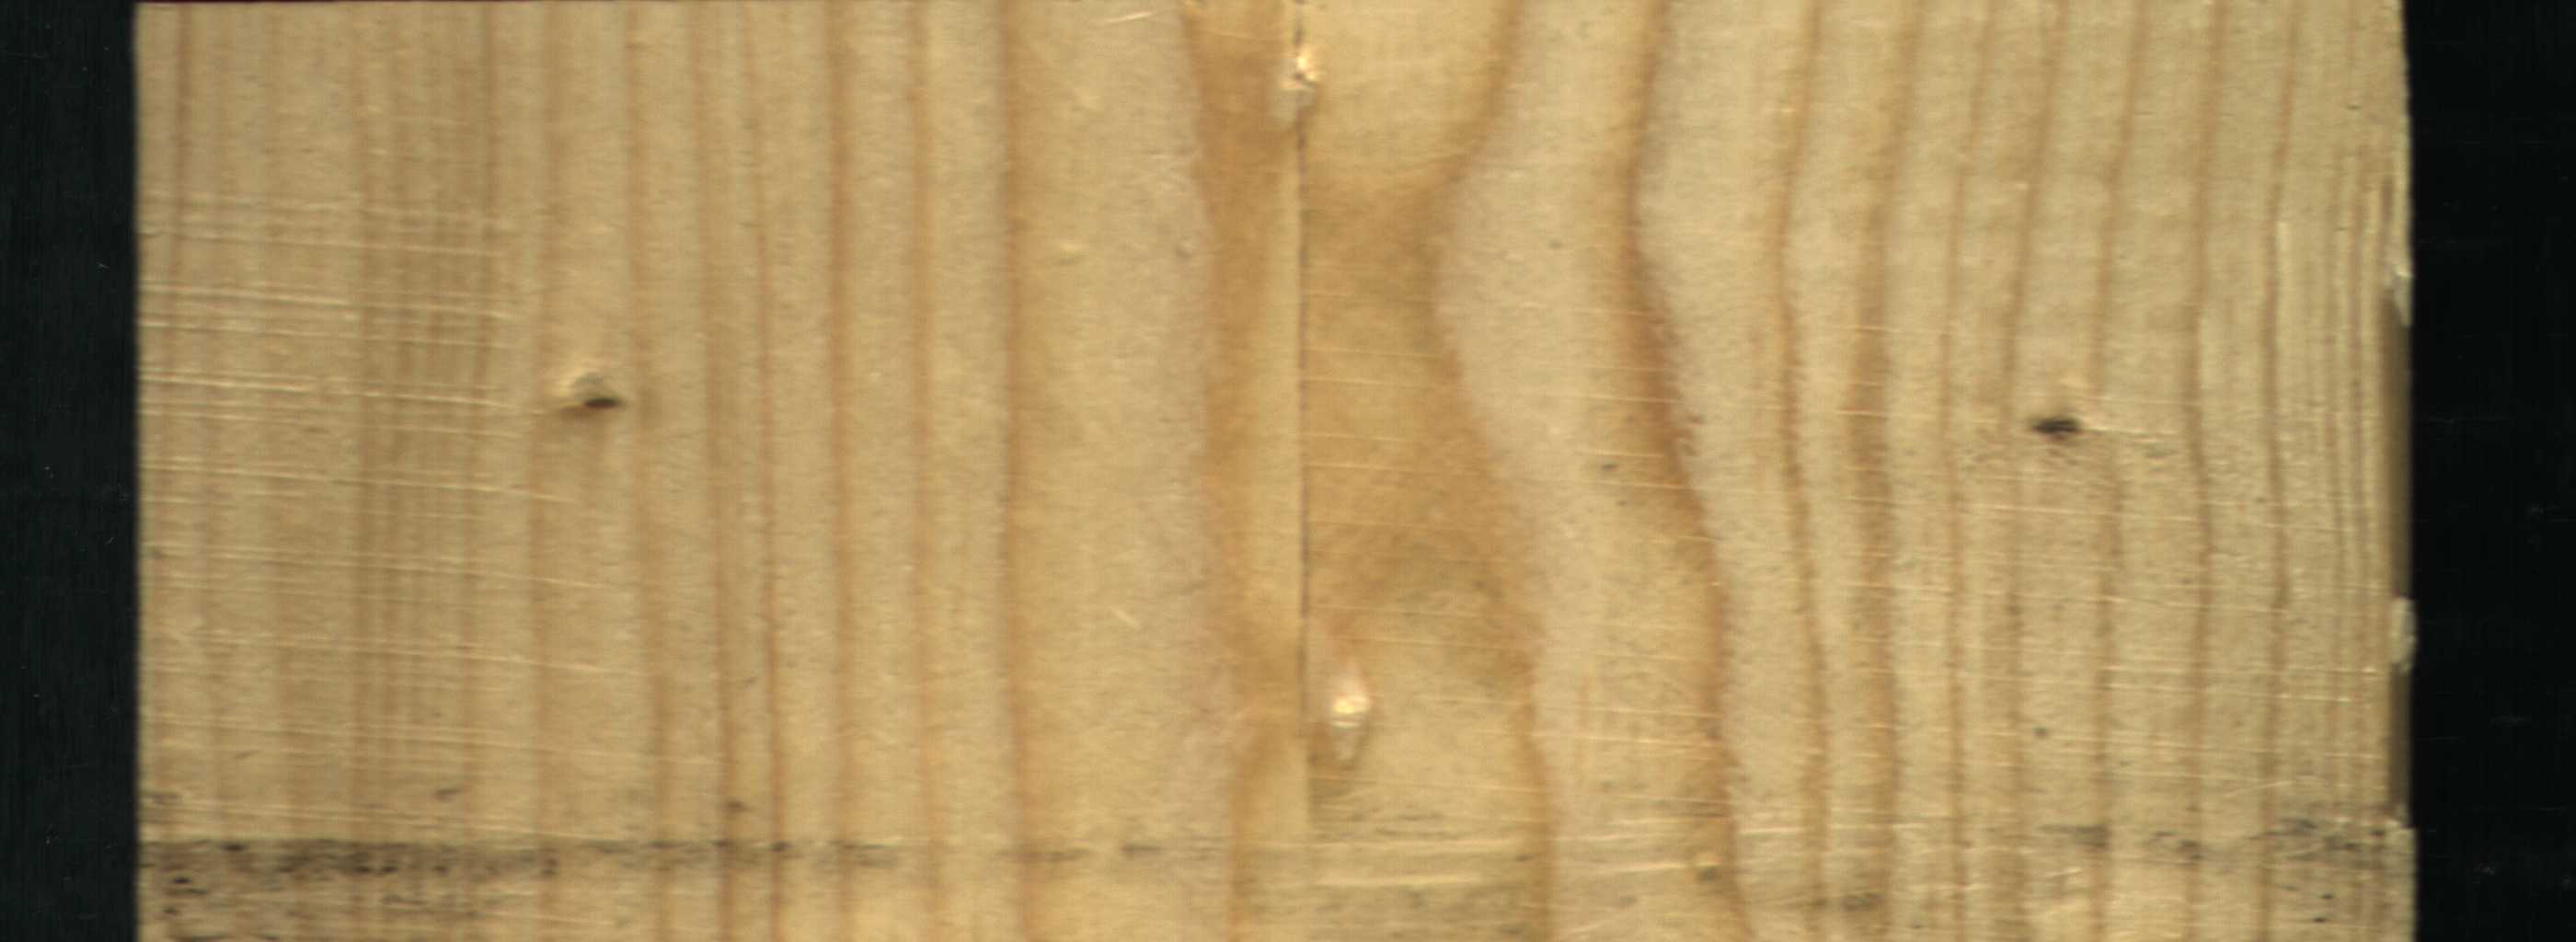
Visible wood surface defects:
Crack
Dead_Knot
Live_Knot